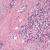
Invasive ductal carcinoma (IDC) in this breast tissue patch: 1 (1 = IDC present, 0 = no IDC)